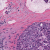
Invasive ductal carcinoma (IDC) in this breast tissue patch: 0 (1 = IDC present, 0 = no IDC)